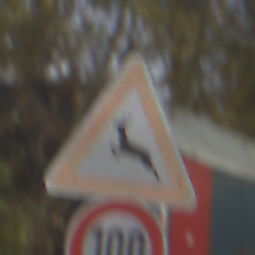
Verkehrszeichen: WildwechselRechts
Zusatzzeichen unten: Geschwindigkeit100
Umgebung: Outdoor, Urban
Tageszeit: MorningAfternoon
Wetter: PartlyCloudy
Licht: Natural
Jahreszeit: NotSpecified
Kontrast: MediumContrast